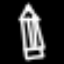
Label: pencil